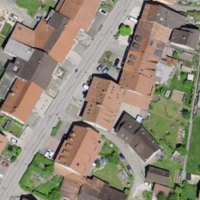
EUNIS habitat code: 55
Species observed at this site:
Tanacetum parthenium